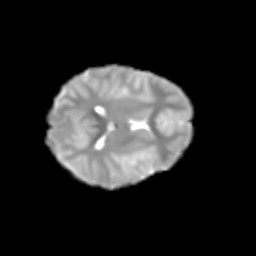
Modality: T2w
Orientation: axial
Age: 6
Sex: female
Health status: healthy